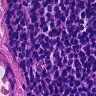
Metastatic tissue present: no